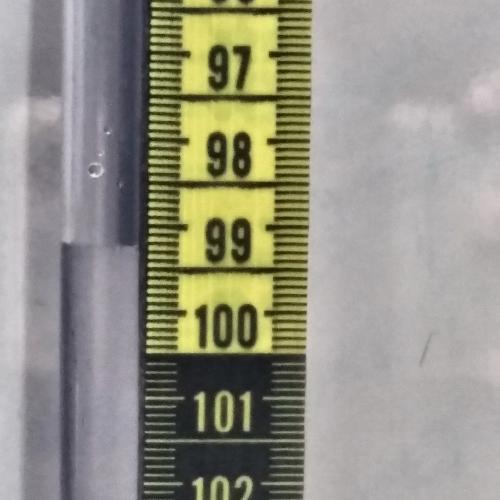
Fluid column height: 99.2 cm